Question: Count the number of objects in the diagram.
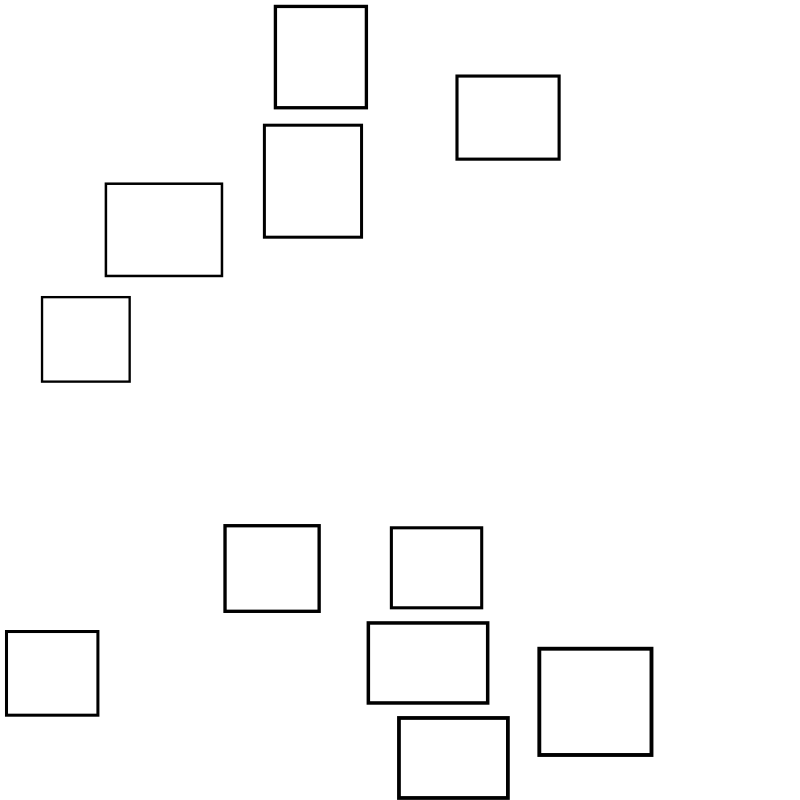
Answer: 11